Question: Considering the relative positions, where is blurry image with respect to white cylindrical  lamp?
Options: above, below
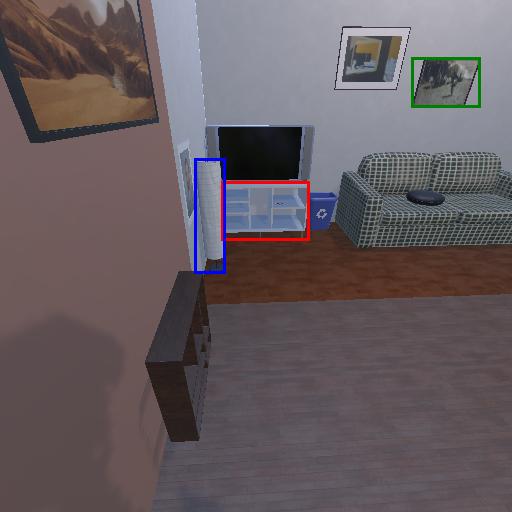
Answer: above